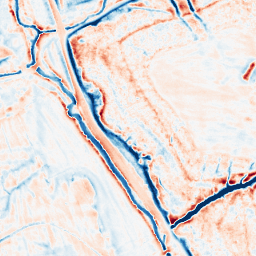
Category: edge_preserving
Decomposition family: guided
Decomposition parameters: radius: 4
eps: 1
Upsampling method: bilinear
Upsampling parameters: scale: 8
Upsampling scale: 8